Question: I'm trying to print a dataframe with datetimes corresponding to the 2/29/2020 date omitted in Jupyter. When I typed in the conditional statement on the top cell in the picture linked below and outputted the dataframe onto the bottom cell with all of the datetimes after 2/28/2020 22:00:00, only the dataframe row corresponding to just the first hour of the day (2/29/2020 00:00:00) was omitted and not the dataframe rows corresponding to the 2/29/2020 01:00:00 -> 2/29/2020 23:00:00 datetimes like I wanted. How can I change the conditional statement on the top cell which will make it so that all of the datetimes for 2/29/2020 will disappear?

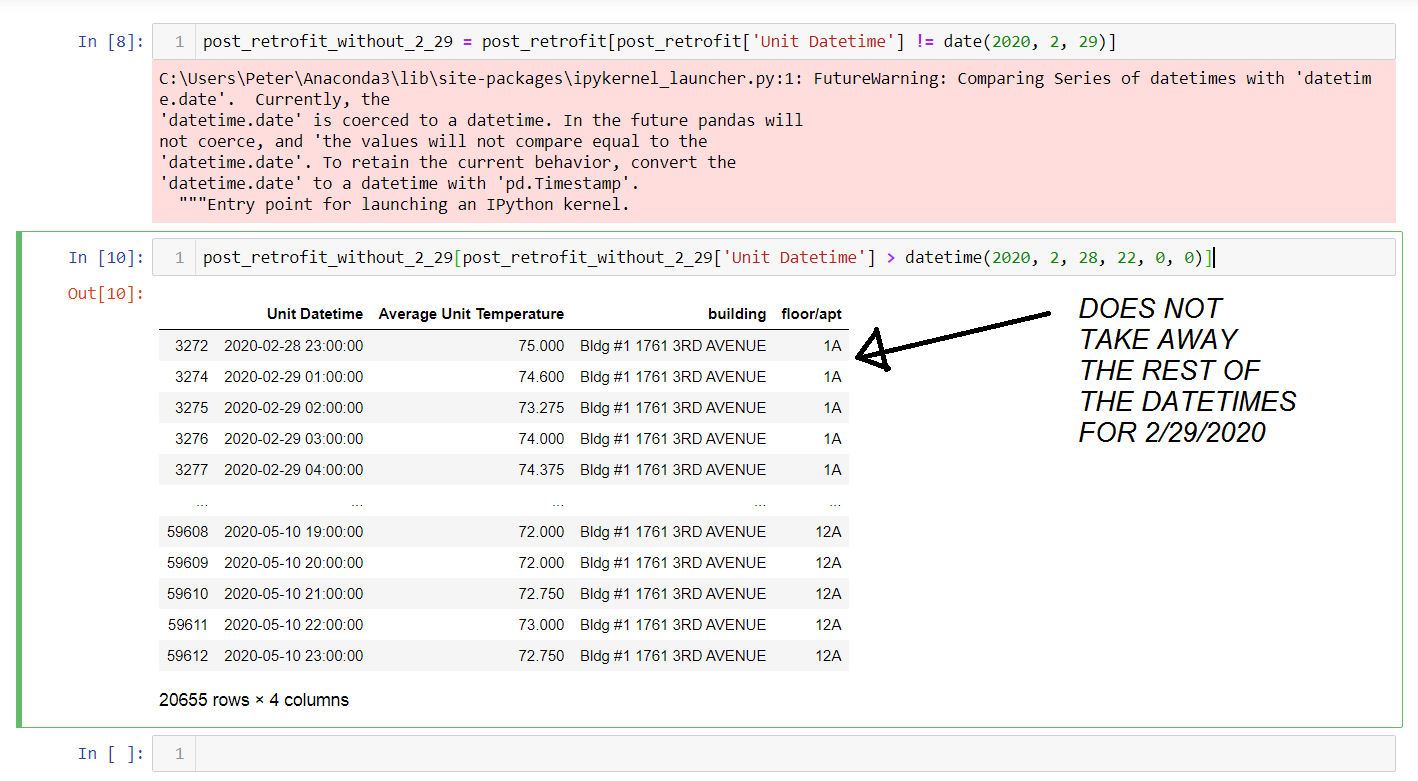
Answer: To omit all datetimes of 2/29/2020, you need to first convert the datetimes to dates in your comparison.
'''
post_retrofit[post_retrofit['Unit Datetime'] != date(2020, 2, 29)]
'''
'''
post_retrofit[post_retrofit['Unit Datetime'].dt.date != datetime(2020, 2, 29).date()]
'''